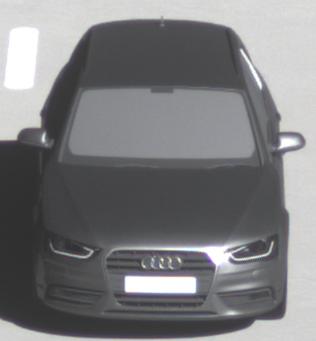
Make: Audi
Model: A4 Avant 1.8 TFSI
Detailed model: A4 (B8) Avant
Model produced from: 2012/02
Model produced until: 2015/04
Doors: 5
Color: gray
Road condition: dry road
Daytime: midday
Contrast: high contrast